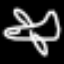
Label: airplane